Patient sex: F
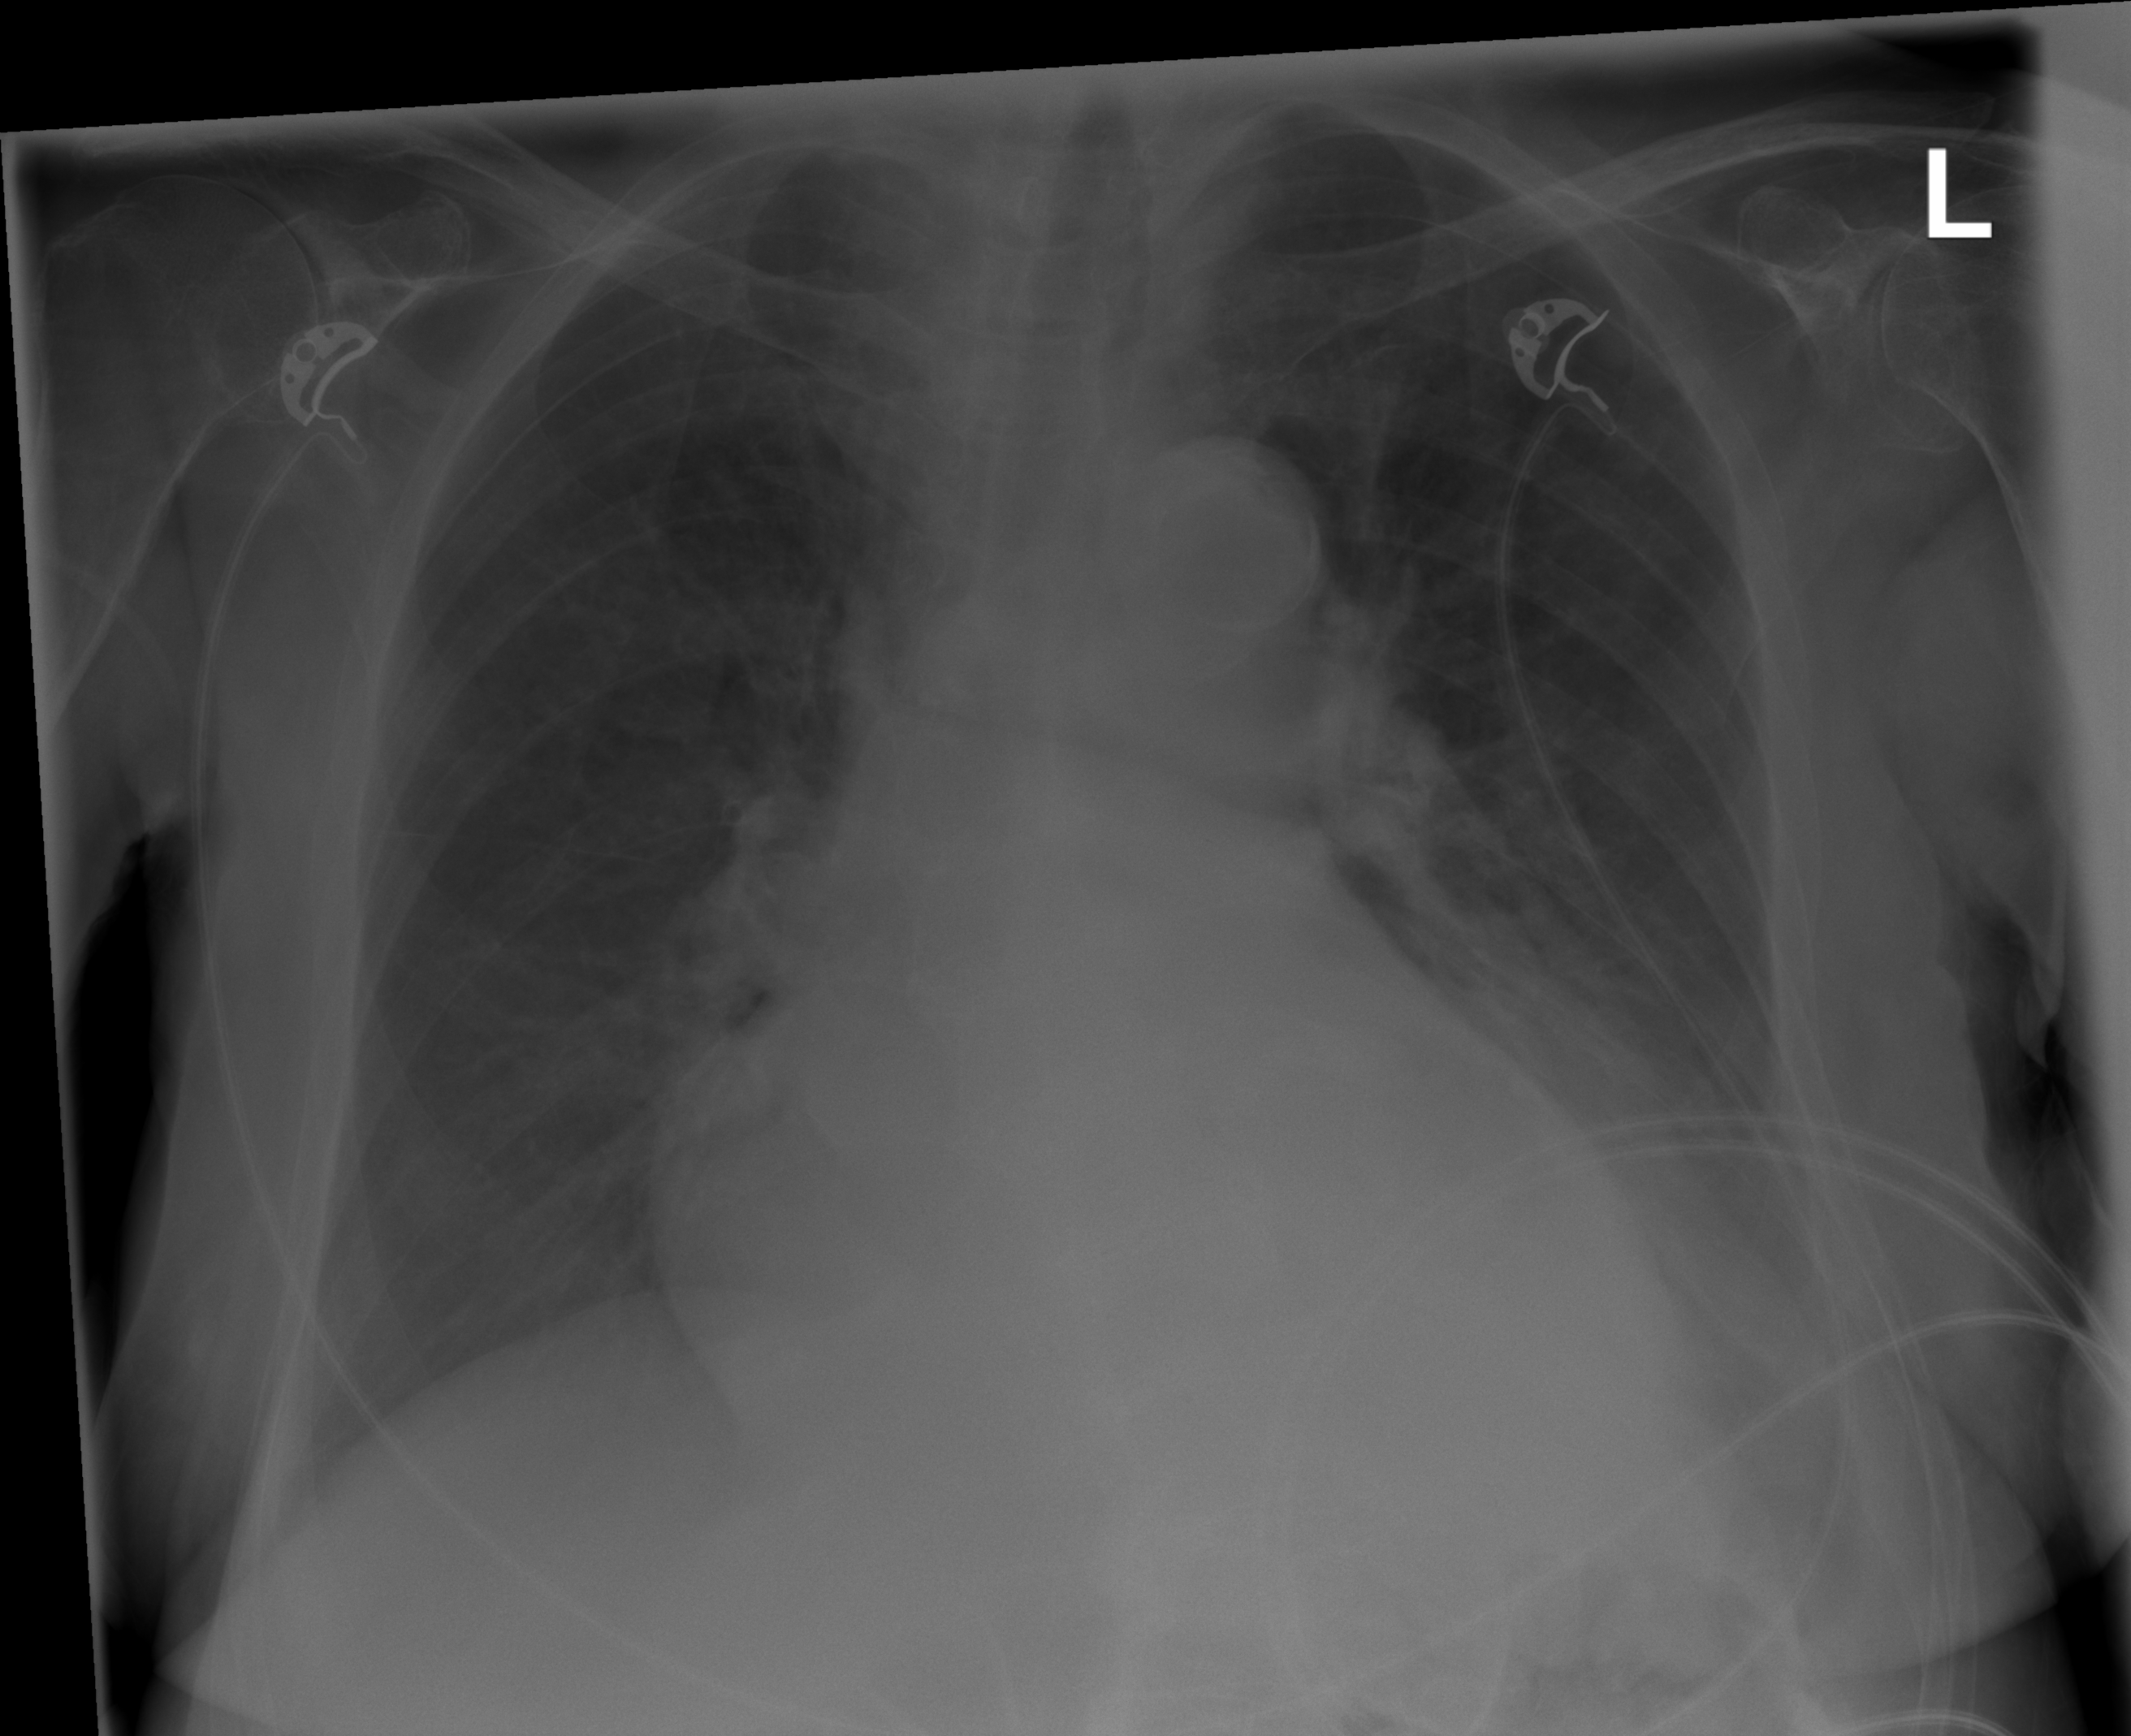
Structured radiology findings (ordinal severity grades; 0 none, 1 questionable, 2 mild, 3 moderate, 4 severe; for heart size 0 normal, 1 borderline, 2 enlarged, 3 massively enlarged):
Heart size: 2
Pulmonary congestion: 0
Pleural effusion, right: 0
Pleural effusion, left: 2
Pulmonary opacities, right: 0
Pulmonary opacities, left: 0
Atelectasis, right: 0
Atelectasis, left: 2